Question: I have created a 'jQuery Dialog' as in this <URL>. It is working properly. close button is display in right side in there. but on my site, running on localhost, close button is display in left side as in below image.

How can i solve this ?
'''
<button class="ui-button ui-widget ui-state-default ui-corner-all ui-button-icon-only ui-dialog-titlebar-close" role="button" aria-disabled="false" title="close">
<span class="ui-button-icon-primary ui-icon ui-icon-closethick"></span>
<span class="ui-button-text">close</span>
</button>
'''
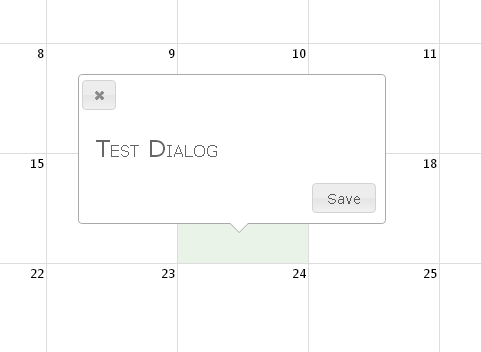
Answer: The difference between your <URL> is the the jsFiddle includes a jQueryUI theme which is adding some CSS rules to the '<button>'.
By adding any jQueryUI theme to your demo, it corrects the problem. For example, including:
'''
<link href="http://code.jquery.com/ui/1.10.3/themes/smoothness/jquery-ui.css" rel='stylesheet' />
'''
adds the style:
'''
.ui-dialog .ui-dialog-titlebar-close {
position: absolute;
right: .3em;
top: 50%;
width: 21px;
margin: -10px 0 0 0;
padding: 1px;
height: 20px;
}
'''
which includes 'position: absolute'. Without 'position', the 'right: 0' that I added in the other question <URL> has no effect, which explains why the button appears on the left, since that is where it would naturally appear in .
So if you are not using a <URL>, then you need to add 'position: absolute' to the rules, like this:
'''
.ui-dialog .ui-dialog-titlebar-close {
position: absolute;
right: 0;
}
'''